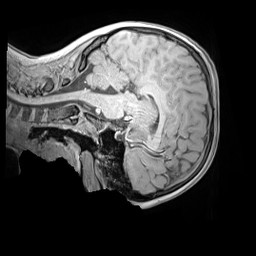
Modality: MP2RAGE
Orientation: sagittal
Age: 9
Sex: male
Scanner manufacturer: siemens
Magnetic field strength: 3 T
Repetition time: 4 s
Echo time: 0.00303 s